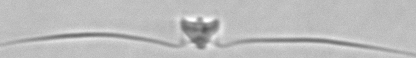
Label: Chaetoceros_didymus